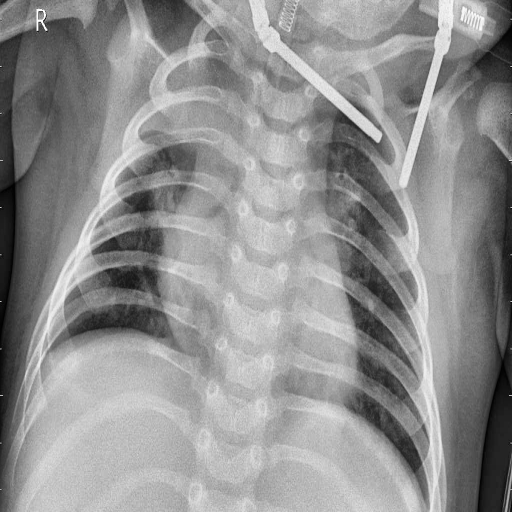
Finding: PNEUMONIA